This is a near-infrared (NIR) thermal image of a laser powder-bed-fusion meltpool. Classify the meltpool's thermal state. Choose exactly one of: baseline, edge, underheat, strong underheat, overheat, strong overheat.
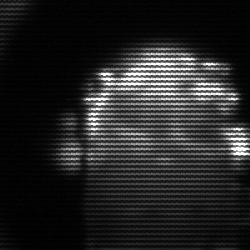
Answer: baseline